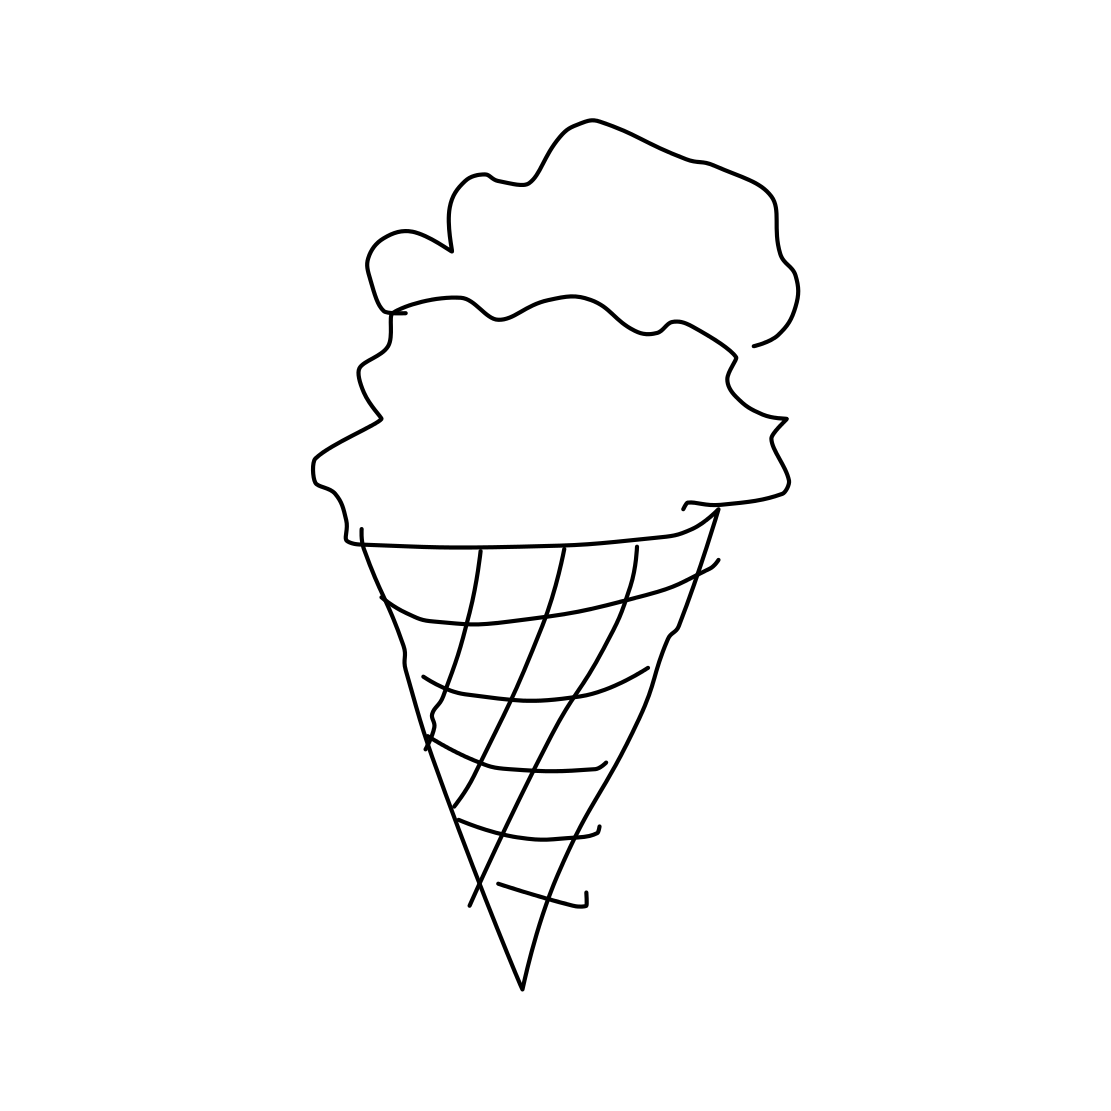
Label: ice-cream-cone